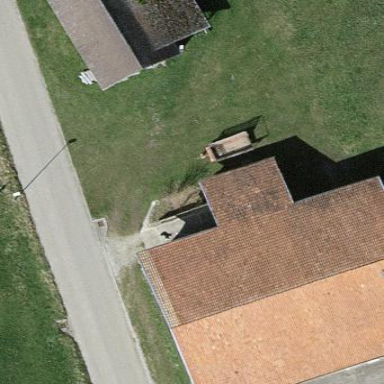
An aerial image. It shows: Simple house.